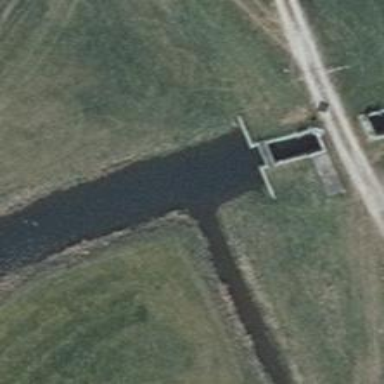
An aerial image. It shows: Lock gate on waterway.